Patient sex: M
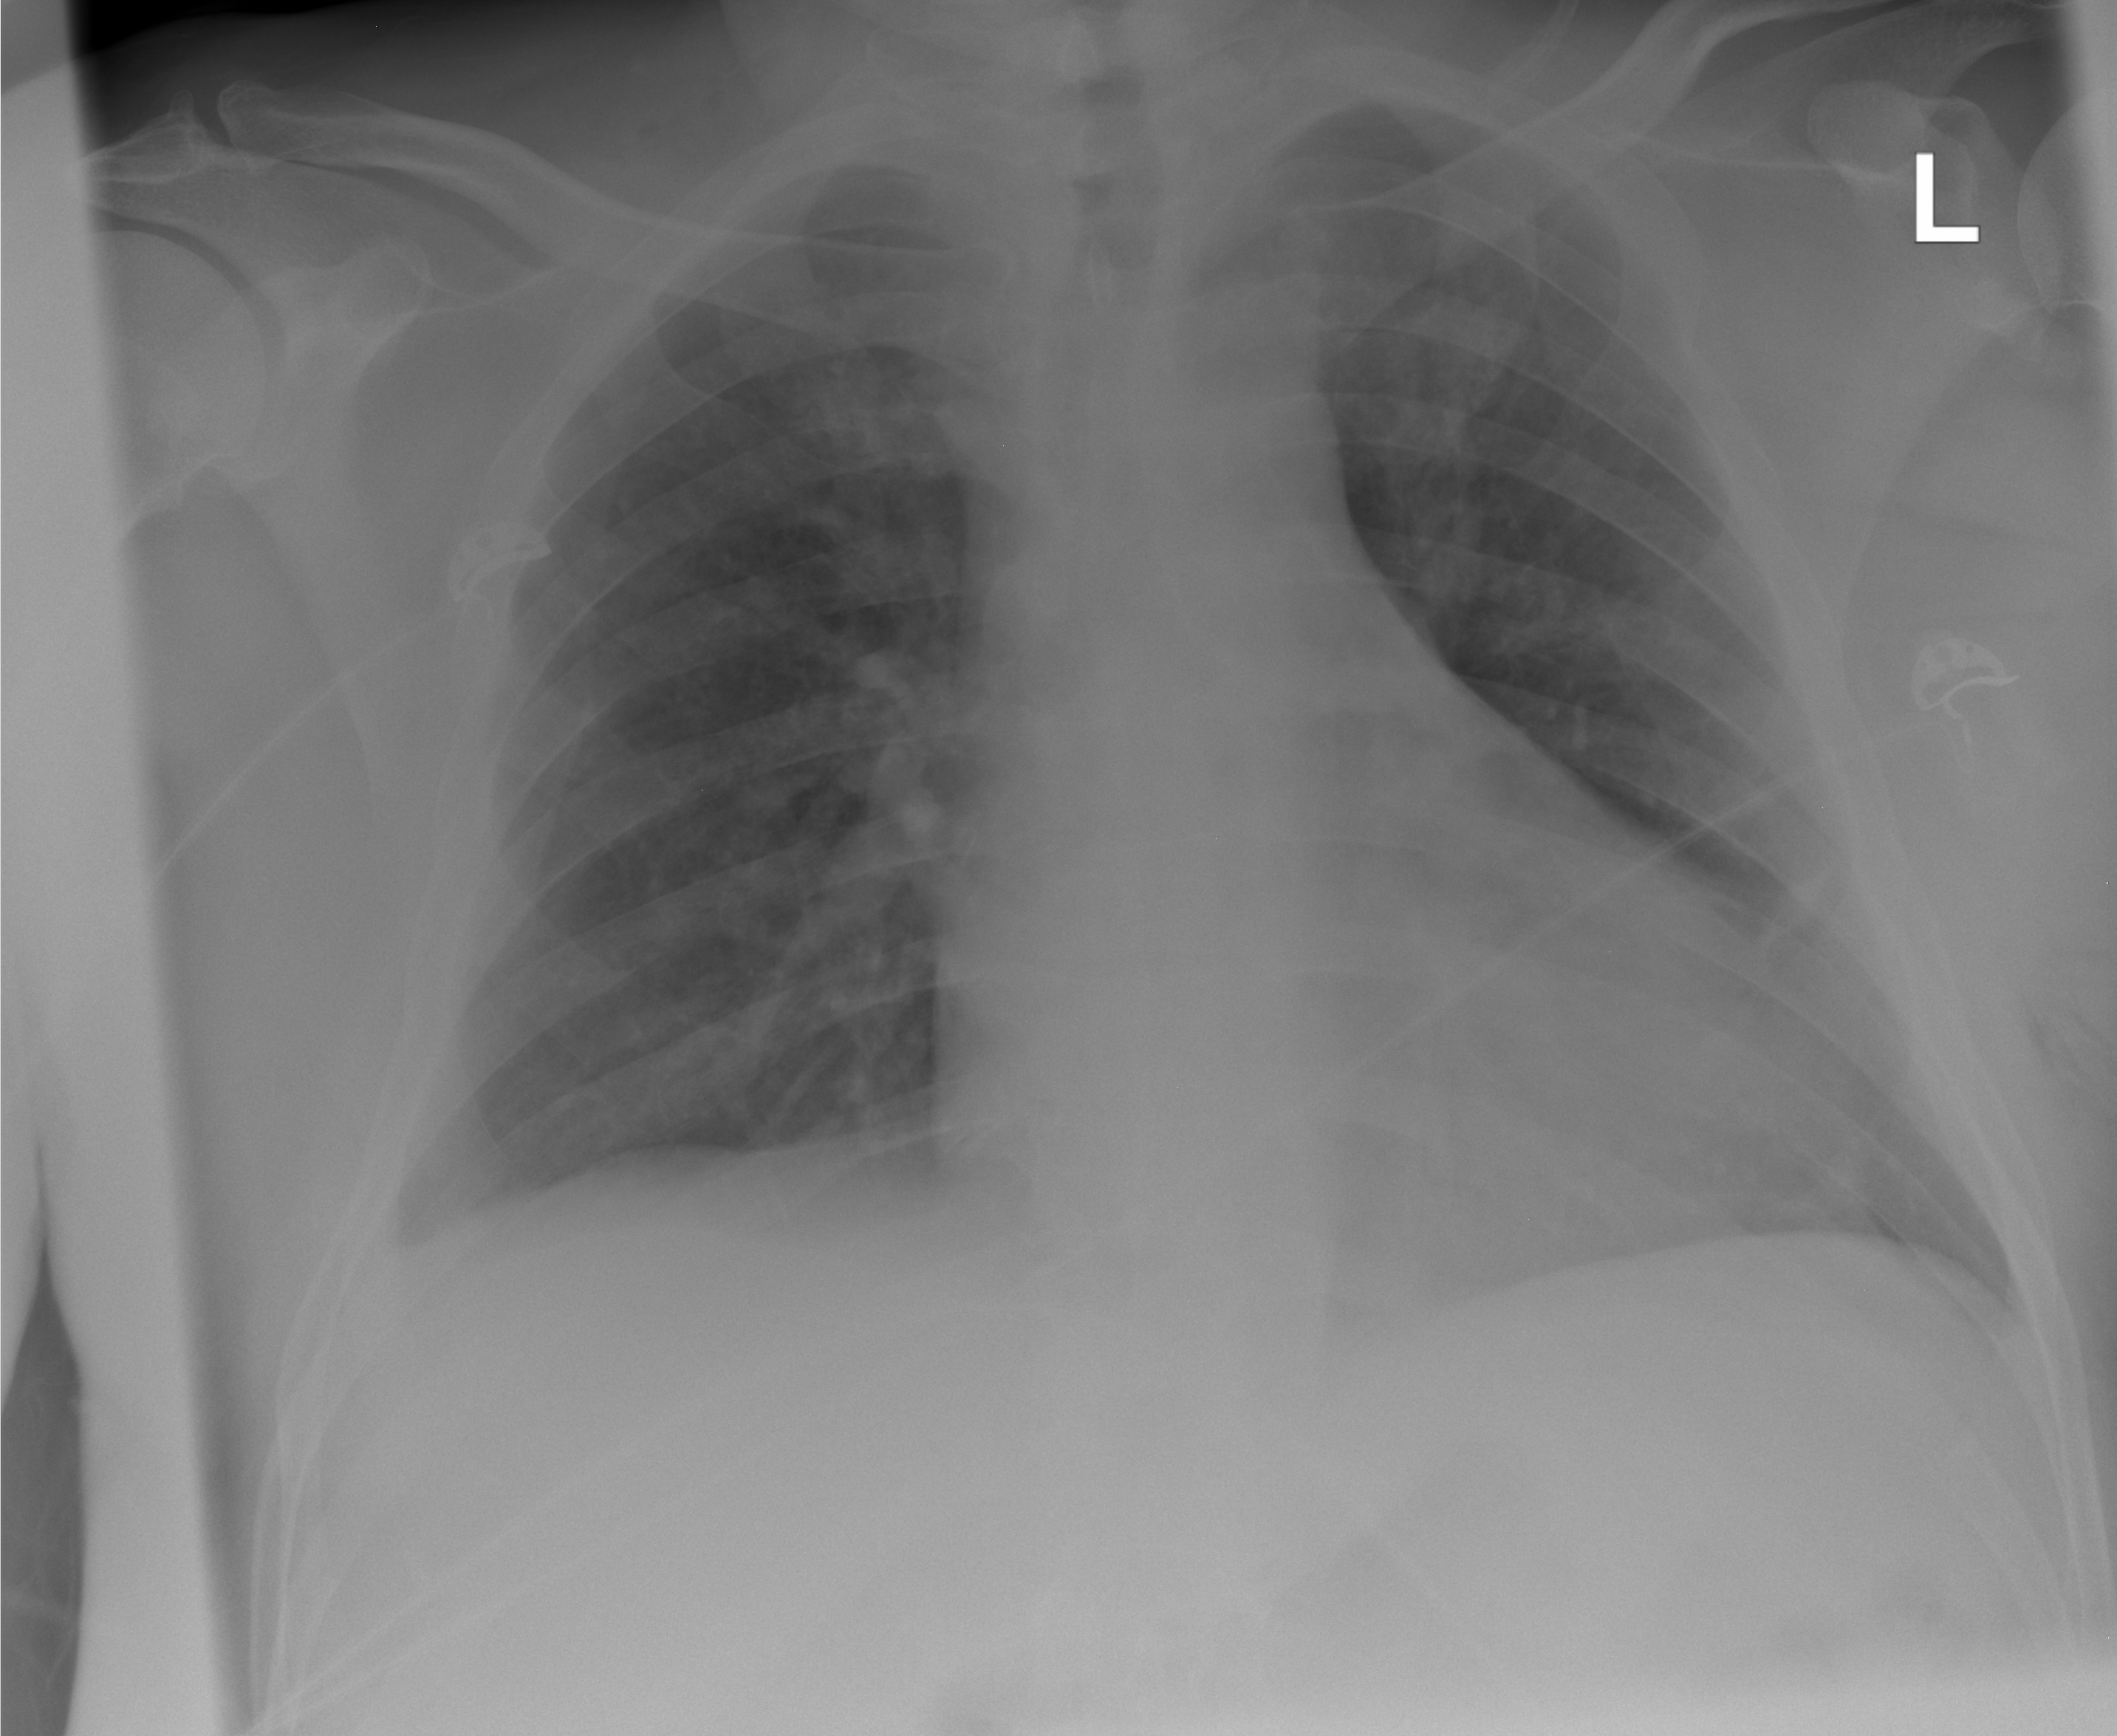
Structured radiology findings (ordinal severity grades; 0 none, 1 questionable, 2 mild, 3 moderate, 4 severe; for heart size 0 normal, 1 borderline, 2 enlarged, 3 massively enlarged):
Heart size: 2
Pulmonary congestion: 1
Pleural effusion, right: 1
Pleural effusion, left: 0
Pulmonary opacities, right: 0
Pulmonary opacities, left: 0
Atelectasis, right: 1
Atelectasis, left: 1